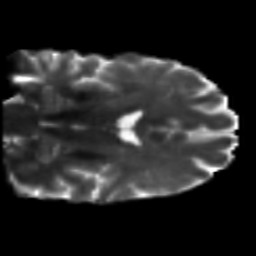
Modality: T2w
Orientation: coronal
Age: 46
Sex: male
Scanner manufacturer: siemens
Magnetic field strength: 3 T
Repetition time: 5 s
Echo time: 0.108 s